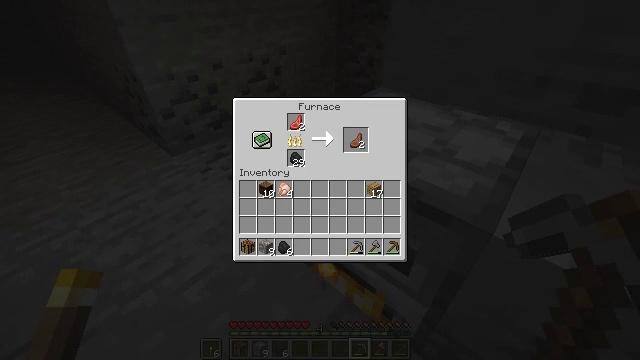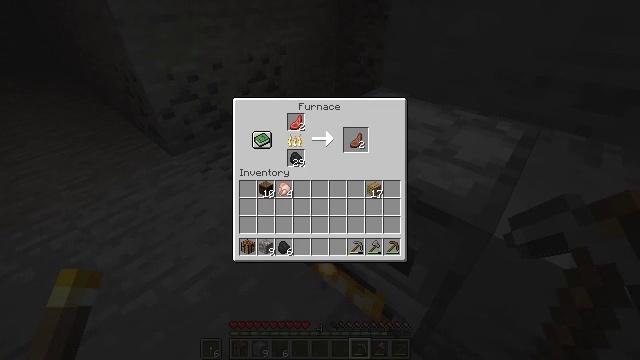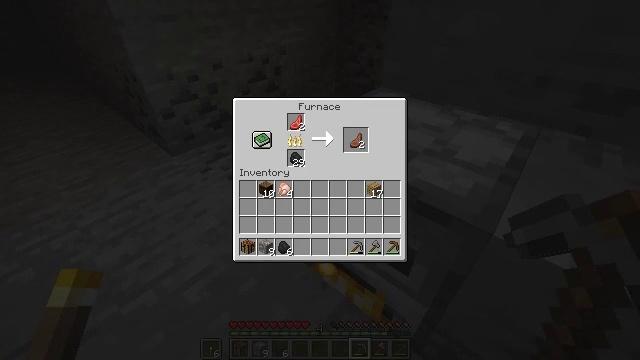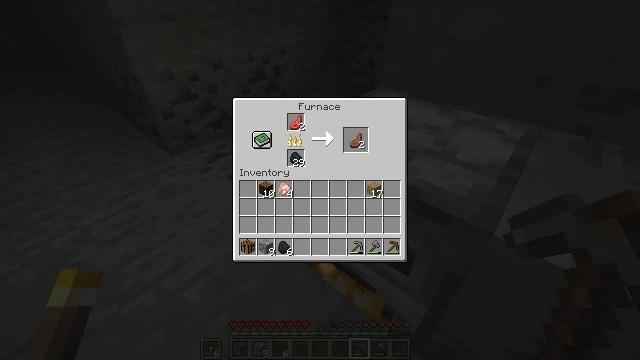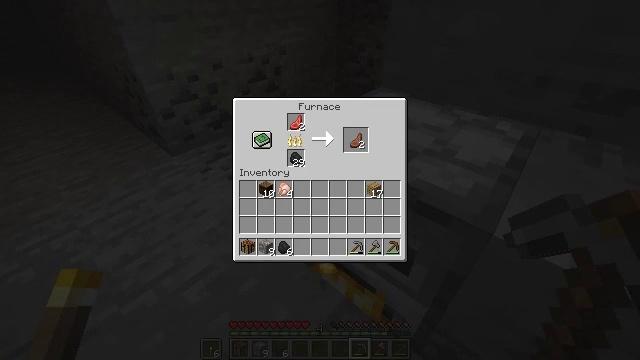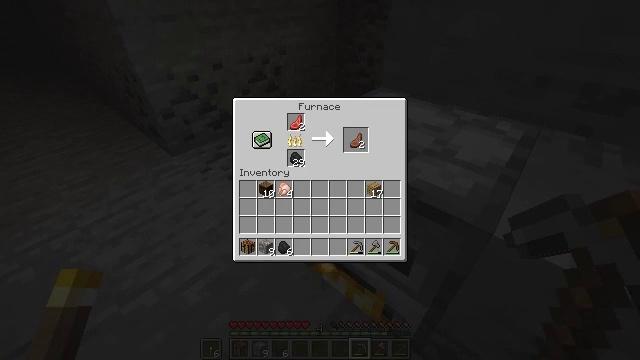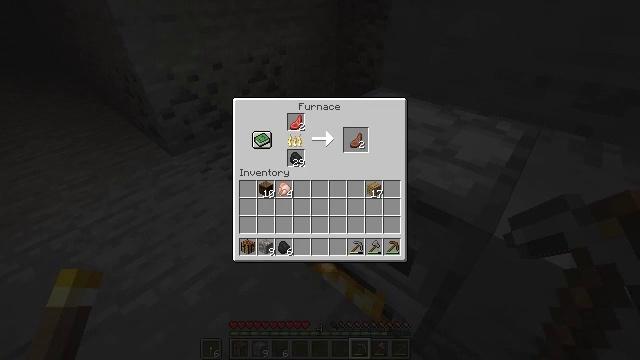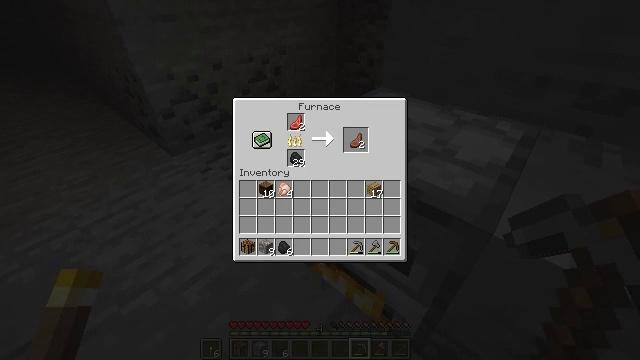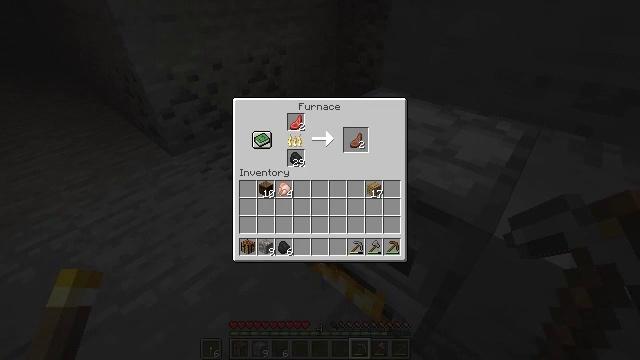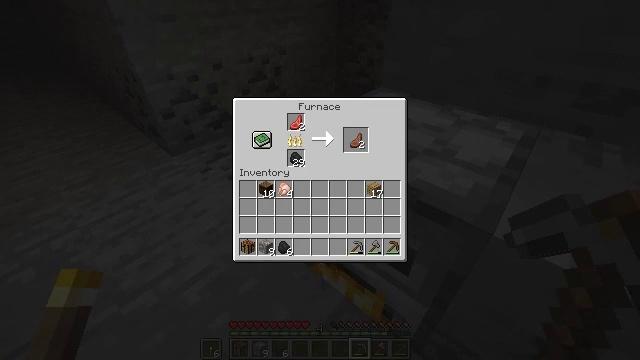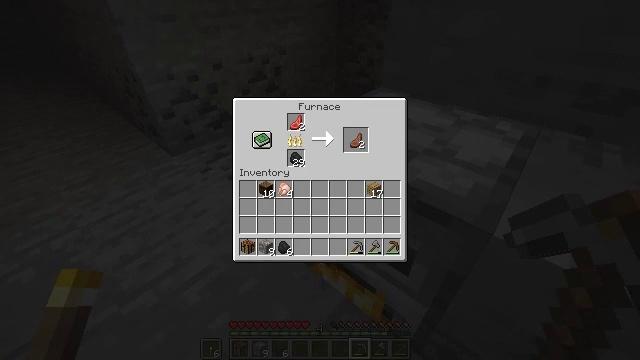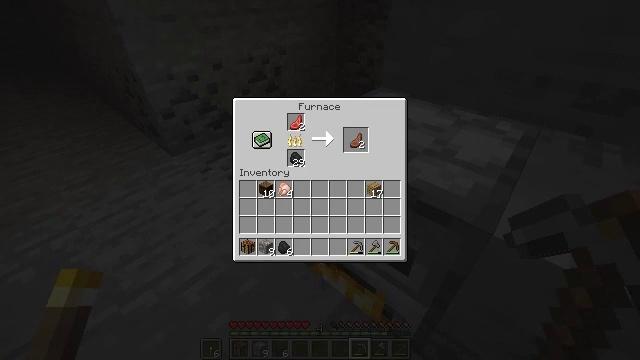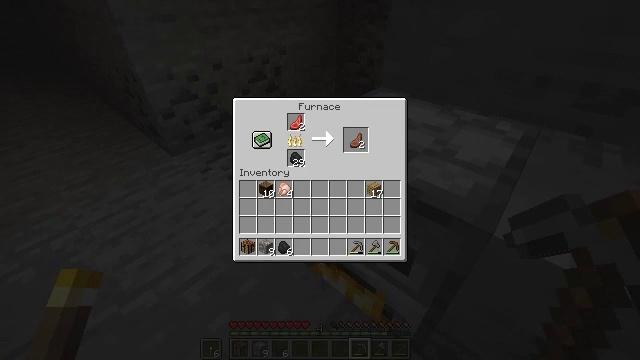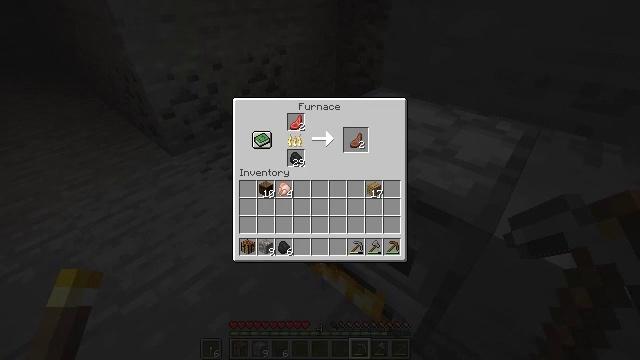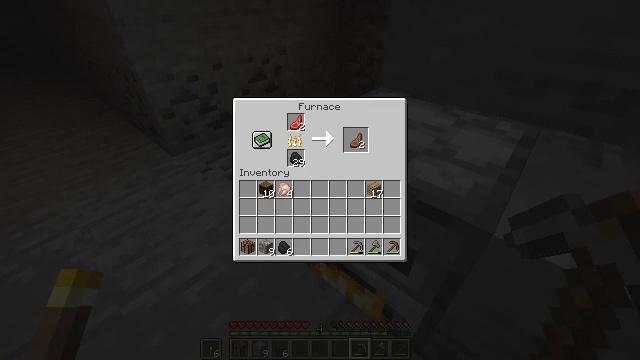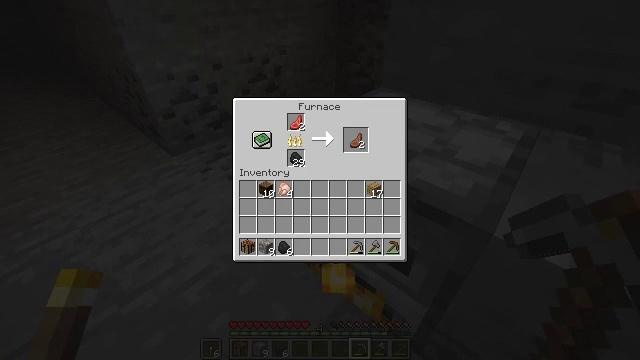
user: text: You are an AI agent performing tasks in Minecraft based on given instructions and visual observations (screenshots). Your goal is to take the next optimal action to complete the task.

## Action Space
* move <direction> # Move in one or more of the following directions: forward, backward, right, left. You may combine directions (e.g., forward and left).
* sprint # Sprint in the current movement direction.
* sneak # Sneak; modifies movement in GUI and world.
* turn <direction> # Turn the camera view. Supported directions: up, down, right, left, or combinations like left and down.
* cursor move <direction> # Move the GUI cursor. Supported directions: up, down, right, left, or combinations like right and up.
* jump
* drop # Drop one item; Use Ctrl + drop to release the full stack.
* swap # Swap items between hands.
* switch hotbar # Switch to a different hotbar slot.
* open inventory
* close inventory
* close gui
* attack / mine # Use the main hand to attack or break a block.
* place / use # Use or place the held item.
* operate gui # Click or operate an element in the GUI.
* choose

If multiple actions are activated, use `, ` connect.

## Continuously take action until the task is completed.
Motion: motion action
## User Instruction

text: craft item air
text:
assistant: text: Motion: sneak
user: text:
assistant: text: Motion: sneak
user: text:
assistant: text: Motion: sneak
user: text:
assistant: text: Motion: sneak, cursor move right
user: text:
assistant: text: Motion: sneak
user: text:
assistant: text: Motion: sneak
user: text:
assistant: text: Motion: sneak
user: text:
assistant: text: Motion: sneak
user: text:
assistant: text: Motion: sneak
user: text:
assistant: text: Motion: sneak
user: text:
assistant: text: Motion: sneak
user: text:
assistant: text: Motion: sneak
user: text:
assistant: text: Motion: sneak
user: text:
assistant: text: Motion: sneak
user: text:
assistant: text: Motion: sneak
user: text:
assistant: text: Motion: sneak
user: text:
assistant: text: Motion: sneak
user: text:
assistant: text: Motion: sneak
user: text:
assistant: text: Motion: sneak
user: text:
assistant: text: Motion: sneak
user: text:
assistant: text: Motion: sneak
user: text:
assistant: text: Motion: sneak
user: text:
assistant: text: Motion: sneak
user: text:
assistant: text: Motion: sneak
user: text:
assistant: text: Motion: sneak
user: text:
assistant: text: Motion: sneak
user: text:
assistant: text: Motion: sneak
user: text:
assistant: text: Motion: sneak
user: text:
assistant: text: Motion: sneak
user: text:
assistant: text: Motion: sneak